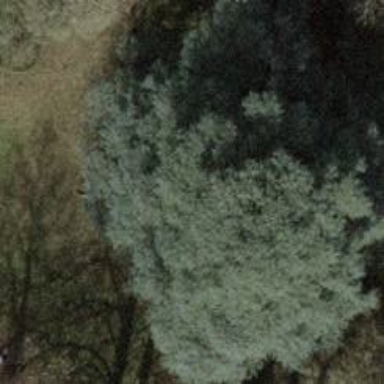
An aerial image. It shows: Evergreen tree with needle-leaved leaves.